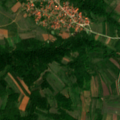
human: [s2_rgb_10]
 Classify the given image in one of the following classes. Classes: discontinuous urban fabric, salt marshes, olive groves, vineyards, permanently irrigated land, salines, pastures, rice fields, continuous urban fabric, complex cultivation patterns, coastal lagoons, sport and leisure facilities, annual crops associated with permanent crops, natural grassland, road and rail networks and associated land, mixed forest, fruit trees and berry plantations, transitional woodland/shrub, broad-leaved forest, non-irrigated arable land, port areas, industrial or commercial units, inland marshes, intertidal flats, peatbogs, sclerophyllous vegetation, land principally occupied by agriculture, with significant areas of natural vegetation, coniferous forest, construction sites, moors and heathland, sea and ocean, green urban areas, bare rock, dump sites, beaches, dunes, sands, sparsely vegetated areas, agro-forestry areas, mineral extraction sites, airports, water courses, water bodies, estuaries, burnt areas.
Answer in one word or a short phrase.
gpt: discontinuous urban fabric, complex cultivation patterns, land principally occupied by agriculture, with significant areas of natural vegetation, broad-leaved forest